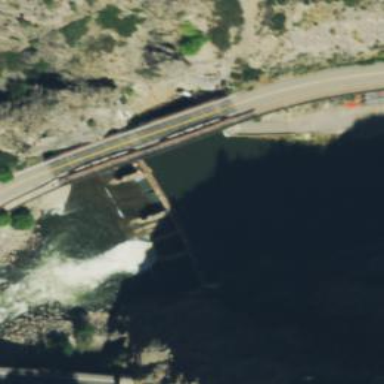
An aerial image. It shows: Dam along waterway.